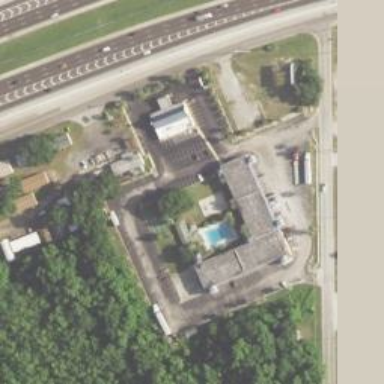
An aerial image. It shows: Motel building.